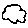
Label: cloud